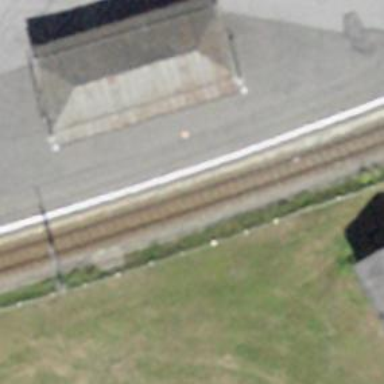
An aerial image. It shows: Stop position for public transport at railway stop.